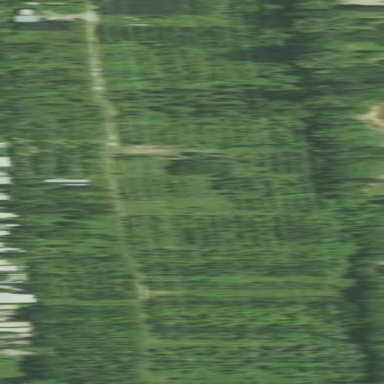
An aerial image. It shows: Plant nursery specializing in evergreen palms.